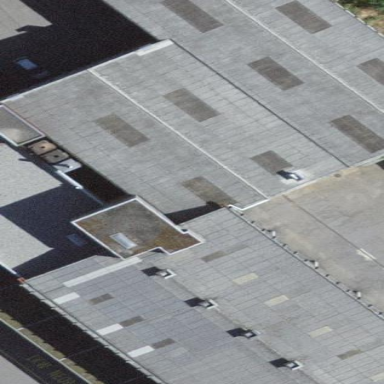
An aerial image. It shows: Industrial building.